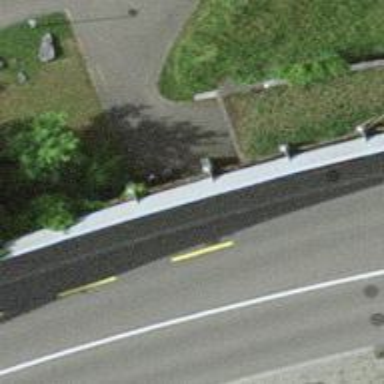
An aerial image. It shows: Noise barrier wall.